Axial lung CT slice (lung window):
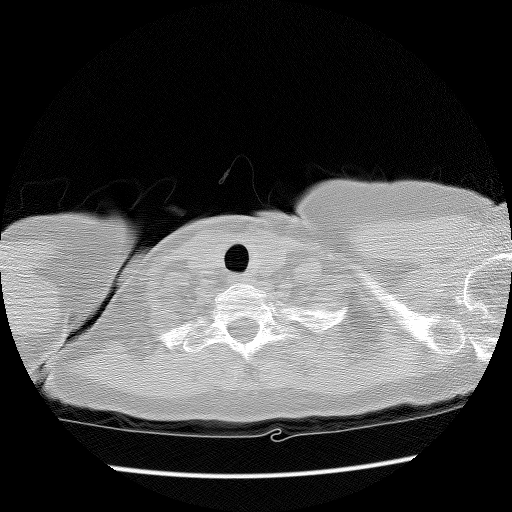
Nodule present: no